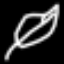
Label: leaf